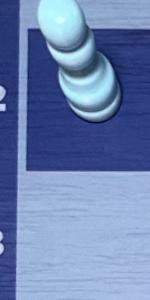
Label: Empty